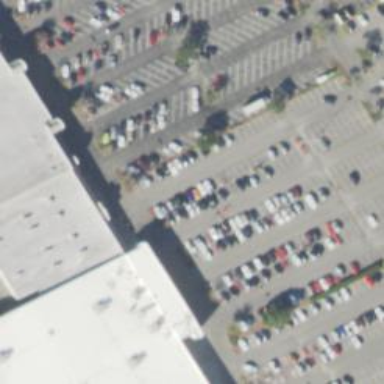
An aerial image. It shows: Parking space is available.